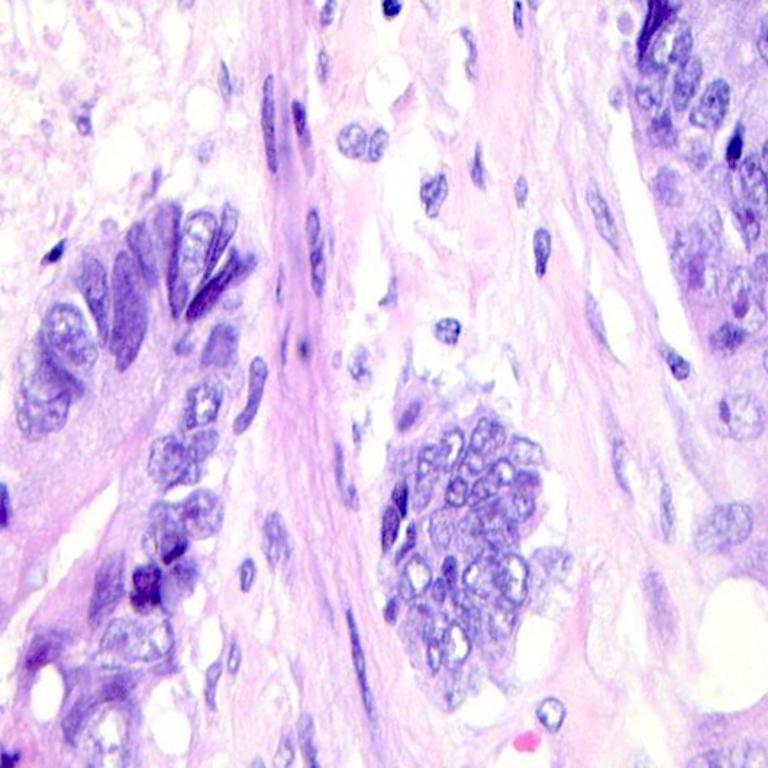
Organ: colon
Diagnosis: adenocarcinomas